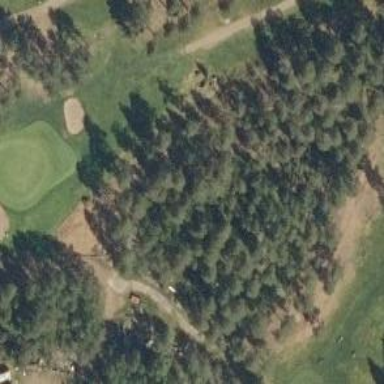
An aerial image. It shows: Golf fairway surrounded by grass.